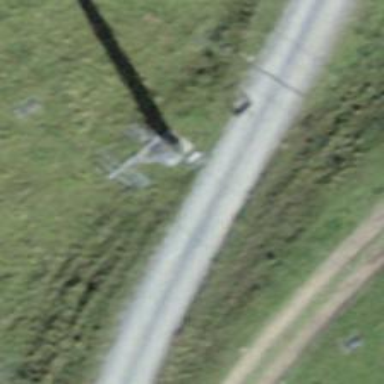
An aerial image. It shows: Pylon for aerialway.